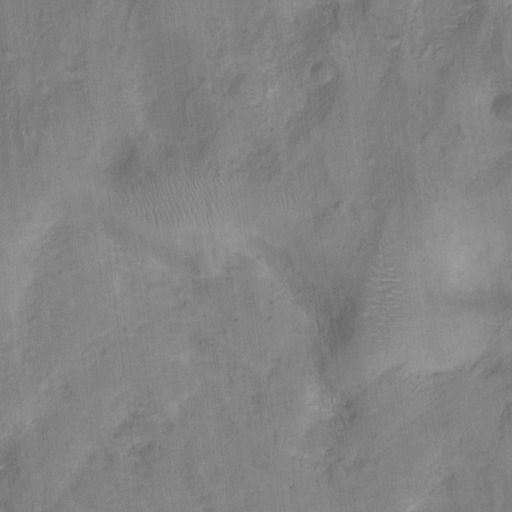
Classes present: Background